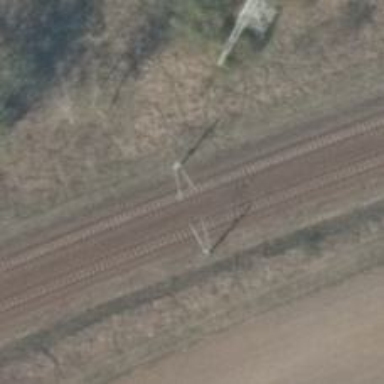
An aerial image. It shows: Milestone along the railway track with catenary mast.